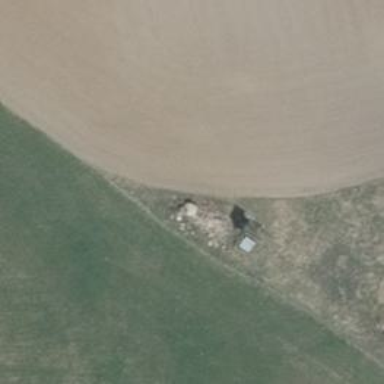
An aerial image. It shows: Hunting stand.